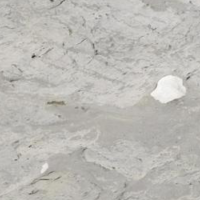
EUNIS habitat code: 48
Species observed at this site:
Geum reptans